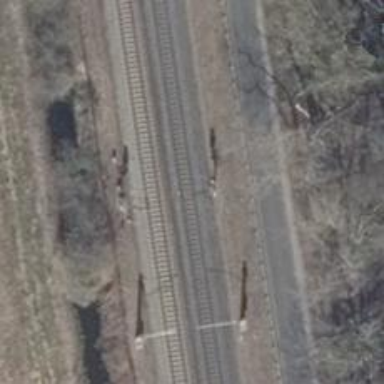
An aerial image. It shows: Railway signal.